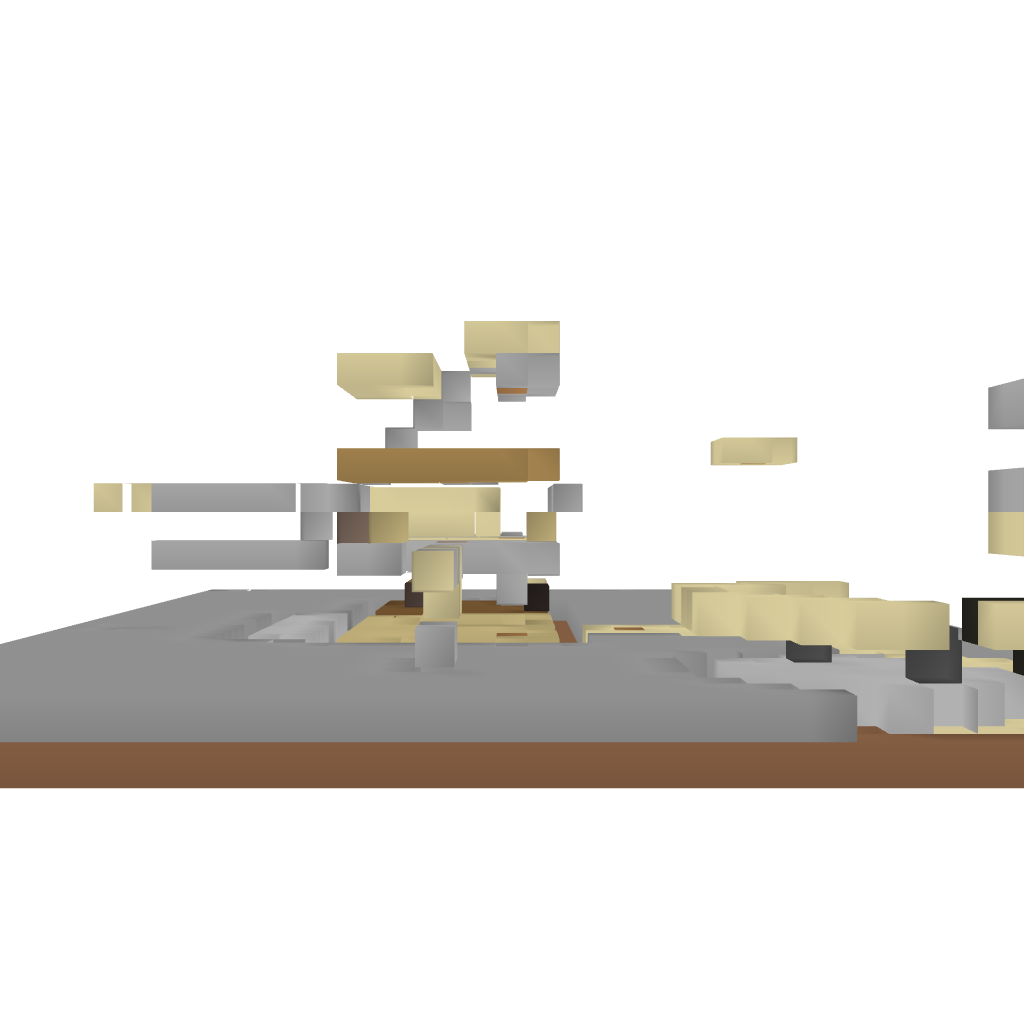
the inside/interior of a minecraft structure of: Sabulo Tectum